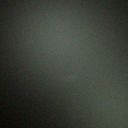
Screen state: off